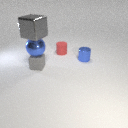
small gray rubber cube below large gray metal cube